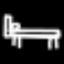
Label: bed